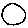
Label: moon